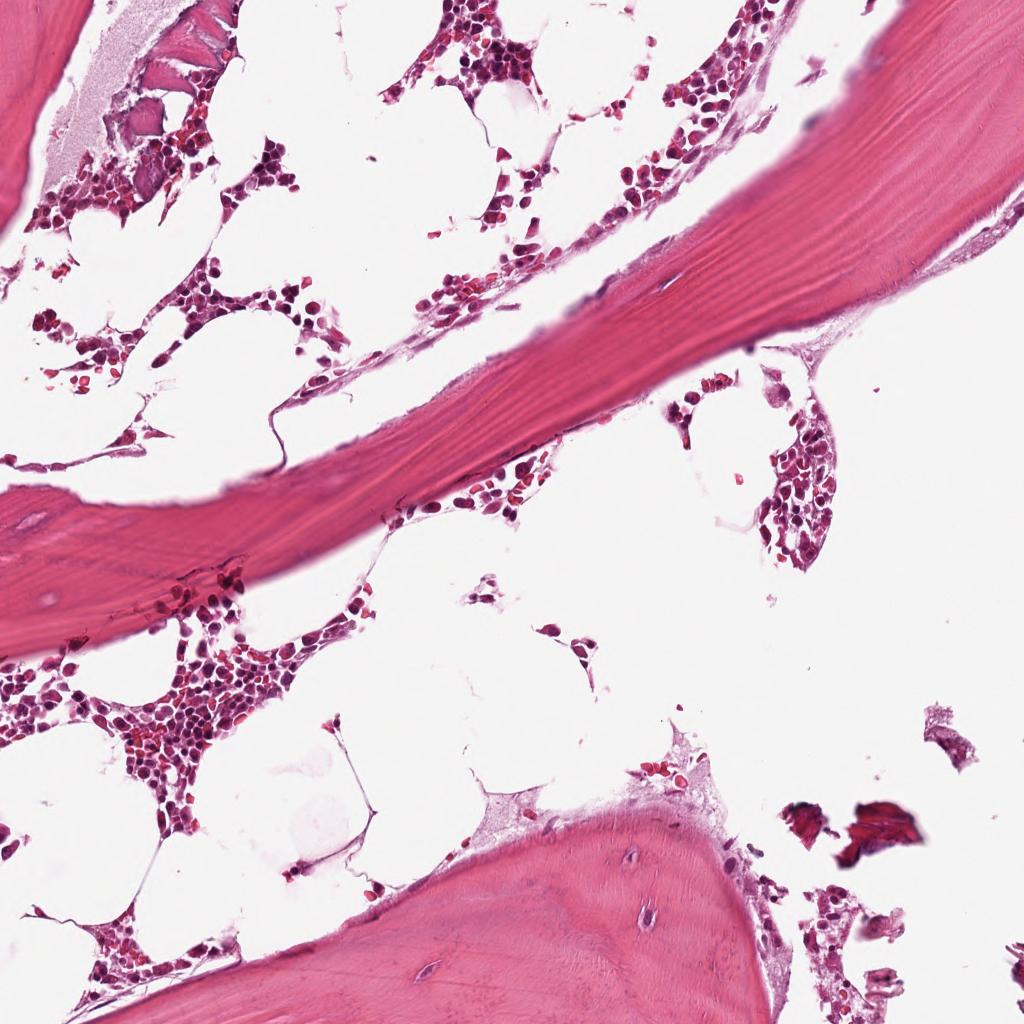
Label: Non-Tumor